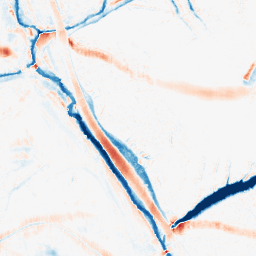
Category: morphological
Decomposition family: morphological_ellipse
Decomposition parameters: operation: average
width: 20
height: 10
Upsampling method: bspline
Upsampling parameters: scale: 2
Upsampling scale: 2